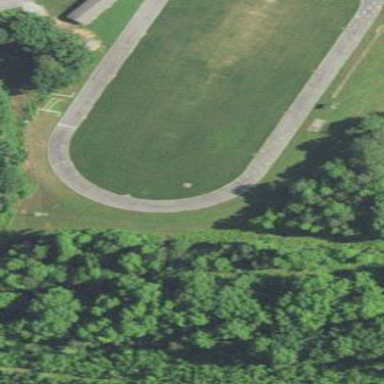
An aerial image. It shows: Athletics track located in leisure land area.